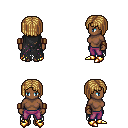
a pixel art fantasy rpg character, female body template, human, dark skin, black tattered cape, magenta pants, blonde pageboy hairstyle, leather bracers, gold boots, four views (front, back, left, right), 2x2 character sprite sheet, small pixel art, hard edges, no anti-aliasing